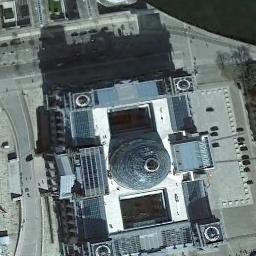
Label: church